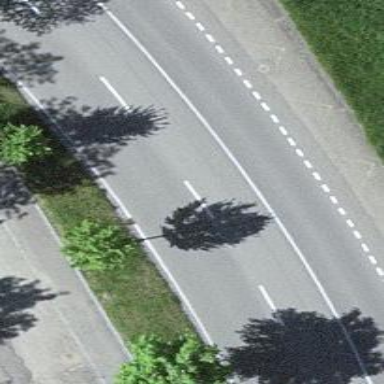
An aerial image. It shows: Asphalt road with primary highway designation. There is cycle track on the right side.